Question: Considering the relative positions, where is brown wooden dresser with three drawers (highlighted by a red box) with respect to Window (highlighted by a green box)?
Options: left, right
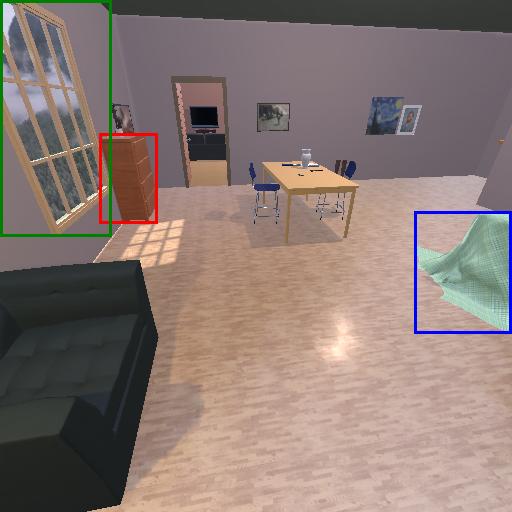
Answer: left